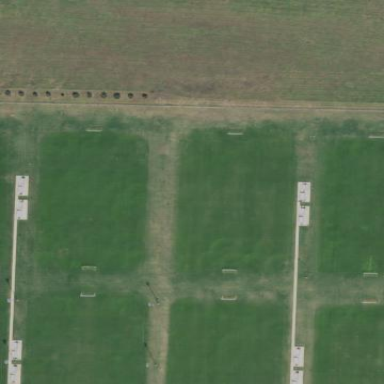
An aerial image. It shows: Soccer pitch for leisure land activities.